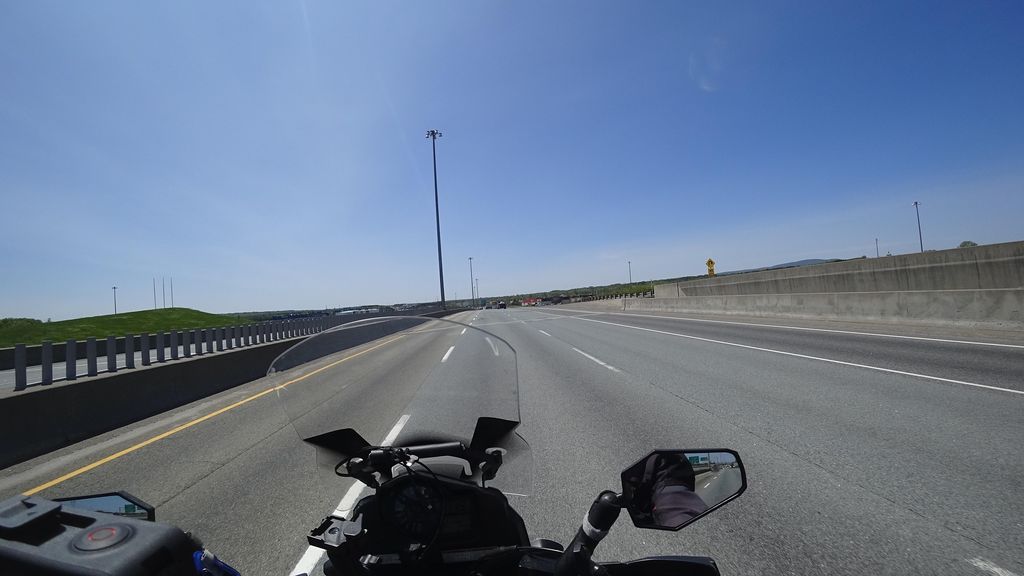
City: quebec_city